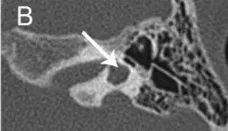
(B) Lateral semicircular canal-vestibule dysplasia in the left ear (arrow). Coronal view.
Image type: radiology (ct)